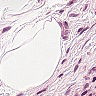
Metastatic tissue present: no